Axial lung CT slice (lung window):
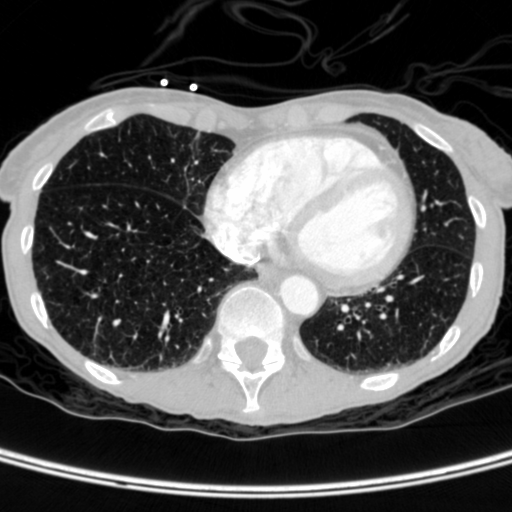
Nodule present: no